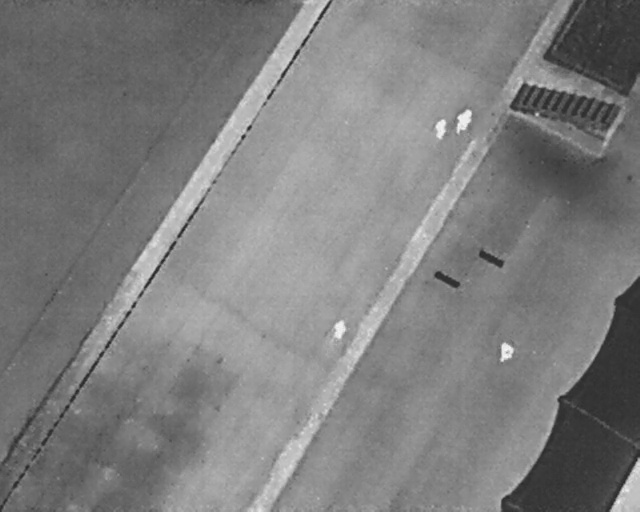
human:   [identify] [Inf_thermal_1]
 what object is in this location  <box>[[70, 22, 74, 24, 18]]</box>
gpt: <ref>1 large person at the top right</ref>

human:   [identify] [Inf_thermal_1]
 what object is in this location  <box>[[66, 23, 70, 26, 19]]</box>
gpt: <ref>1 medium person at the top</ref>